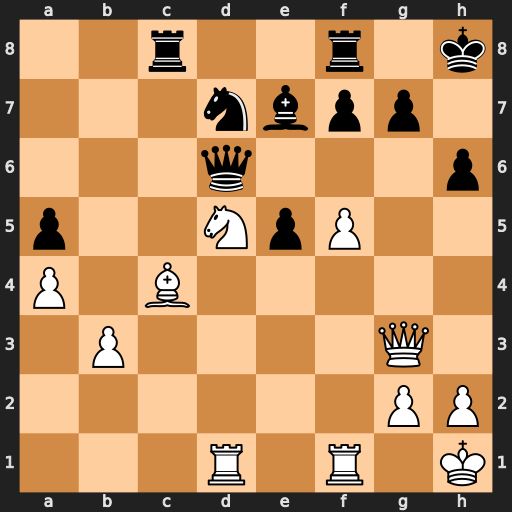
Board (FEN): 2r2r1k/3nbpp1/3q3p/p2NpP2/P1B5/1P4Q1/6PP/3R1R1K
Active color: w
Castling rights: -
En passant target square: -
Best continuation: f6 Nxf6 Nxf6 Qxf6 Rxf6